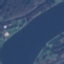
Land use / land cover: River